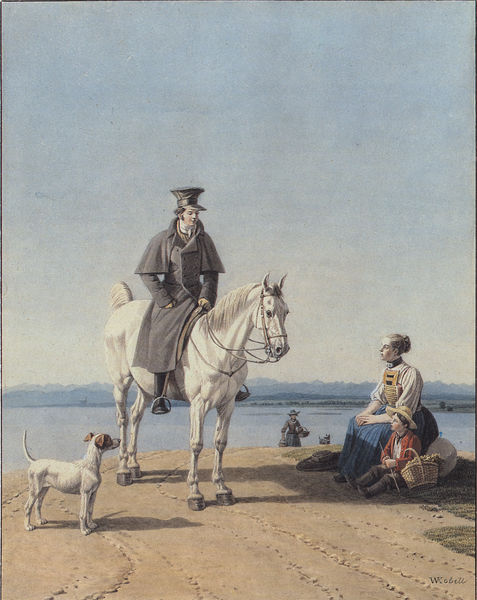
Titel: Reiter und Bäuerin am See
Künstler: Wilhelm Kobell
Standort: München
Institution: Städtische Galerie im Lenbachhaus, Graphische Sammlung
Schlagwörter: blau, gemälde, hand, himmel, mann, meer, schatten, wasser, weiß, grün, landschaft, menschen, sand, see, sitzen, ufer, frau, frisur, grau, hell, hintergrund, hut, kleid, schwarz, zeichnung, ölbild, dame, hund, rot, tiere, weg, gespräch, hochformat, malerei, rock, zylinder, kappe, bluse, stein, signatur, öl, horizont, hügel, gewässer, sonne, boden, land, mantel, pose, sitzend, familie, kind, mutter, brosche, ohren, pferd, reiter, stock, hufe, mähne, reiten, sattel, schwanz, schweif, steigbügel, zügel, dutt, küste, sommer, strand, halsband, mieder, stab, sammeln, spuren, berge, gebirge, picknick, strohhut, korb, junge, knöpfe, revers, haarknoten, knabe, mantl, sandstrand, stiefel, hallo, tasche, schimmel, tracht, biedermeier, halfter, schirmmütze, cape, bote, lehmboden, pellerine, kobell, postbote, frau mit kind, schweiß, abdrücke, fusspuren, pherd, dtrand, w, mantel schwarz, kinst, hellsonne, schwanzwedel, tränse